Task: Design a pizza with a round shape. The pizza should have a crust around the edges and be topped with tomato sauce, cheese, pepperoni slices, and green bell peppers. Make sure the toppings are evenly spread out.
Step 463:
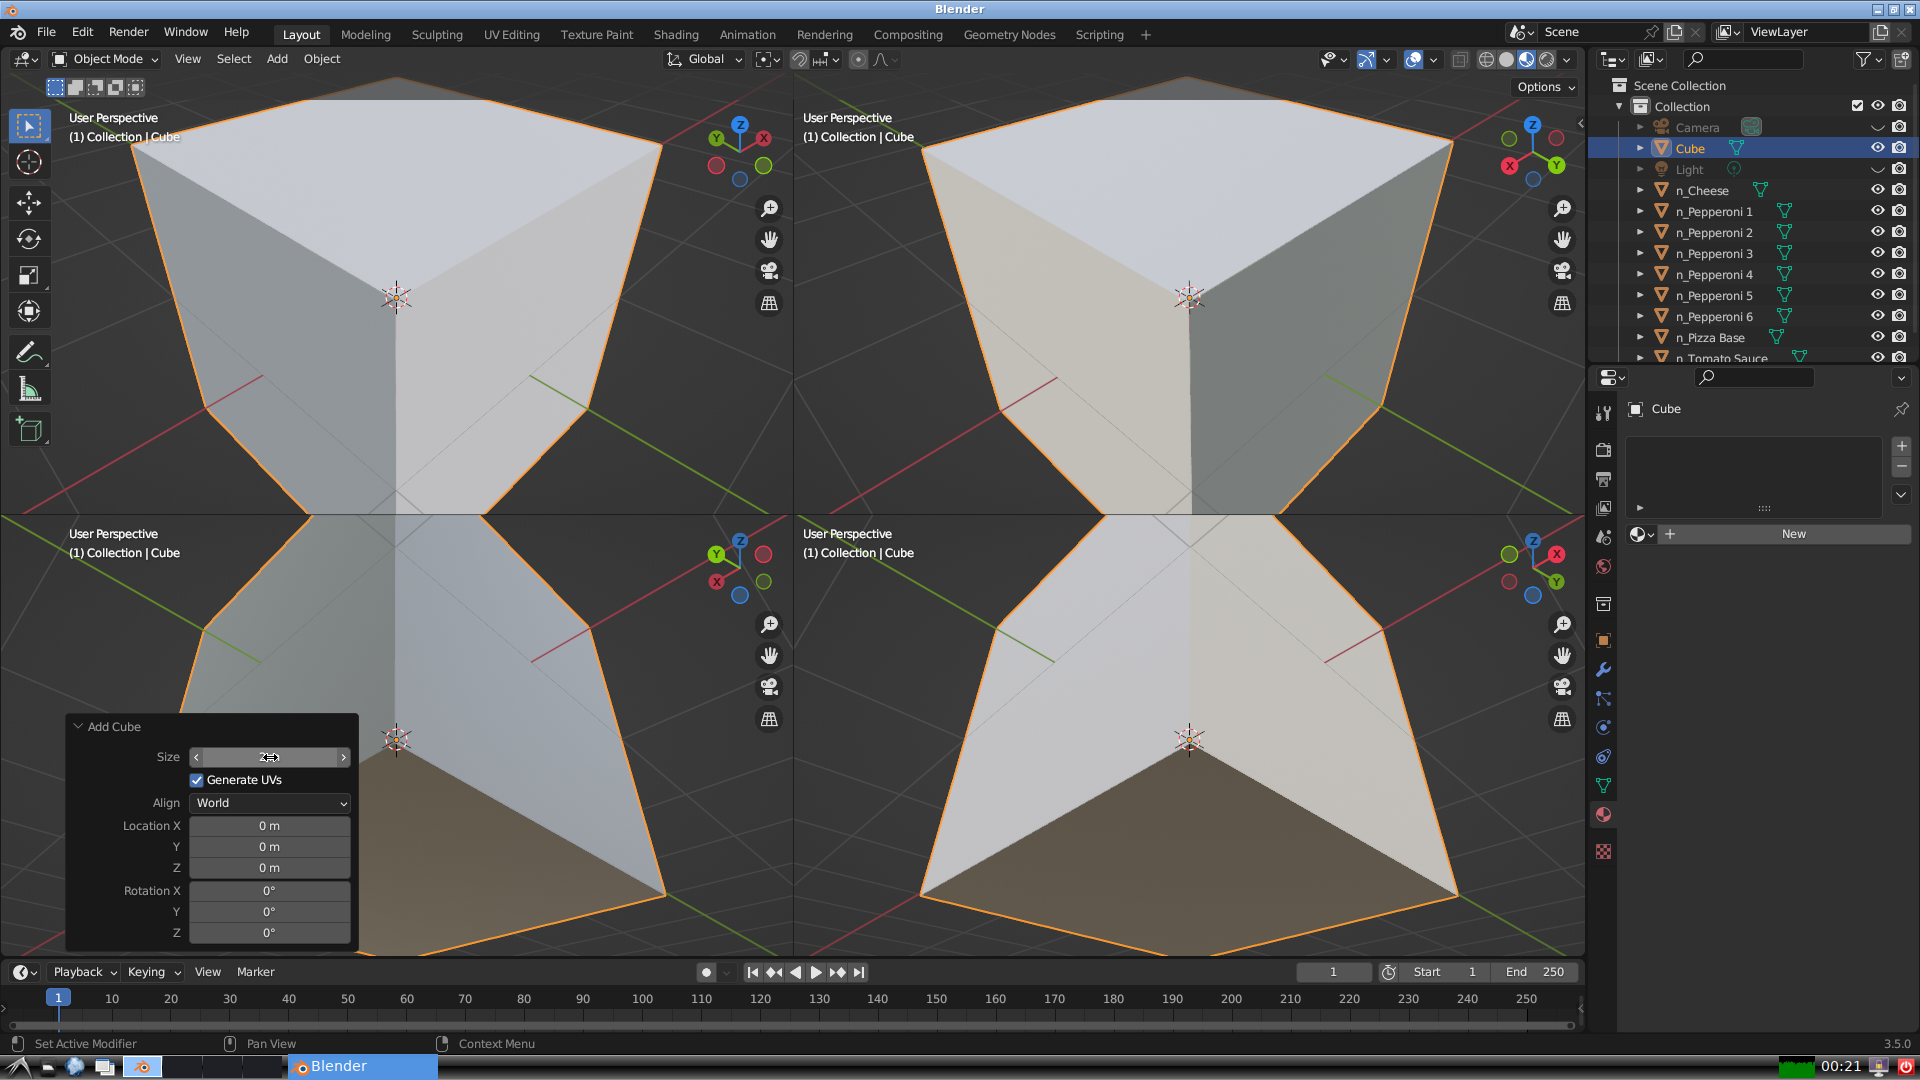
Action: click: no